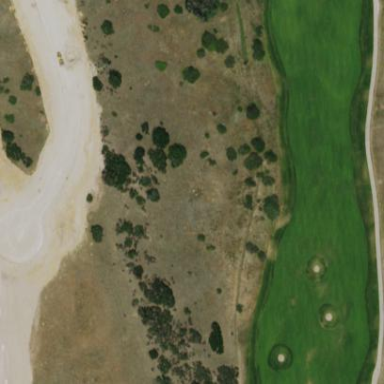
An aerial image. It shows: Rough area on grassy golf course.